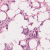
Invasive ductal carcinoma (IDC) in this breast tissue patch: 1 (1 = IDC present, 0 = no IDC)